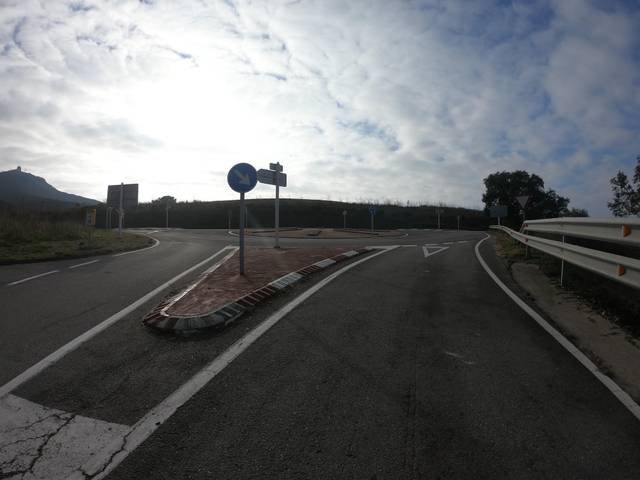
Region: Spain
Coordinates: 42.297, 3.237